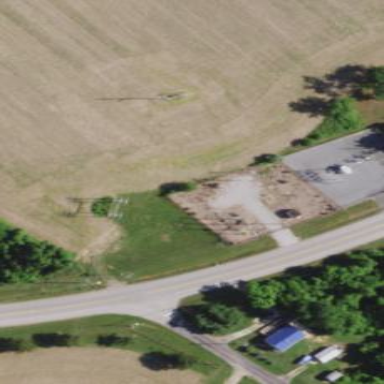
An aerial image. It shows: Power substation surrounded by fence.